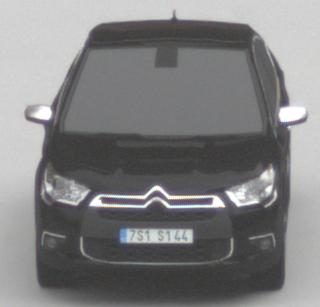
Make: Citroen
Model: DS 4 VTi 120
Detailed model: DS 4
Model produced from: 2011/05
Model produced until: 2015/01
Doors: 5
Color: black
Road condition: dry road
Daytime: morning or afternoon
Contrast: low contrast